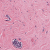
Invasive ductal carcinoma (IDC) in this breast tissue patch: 0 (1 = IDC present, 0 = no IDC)